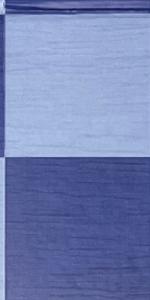
Label: Empty